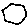
Label: hexagon